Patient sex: M
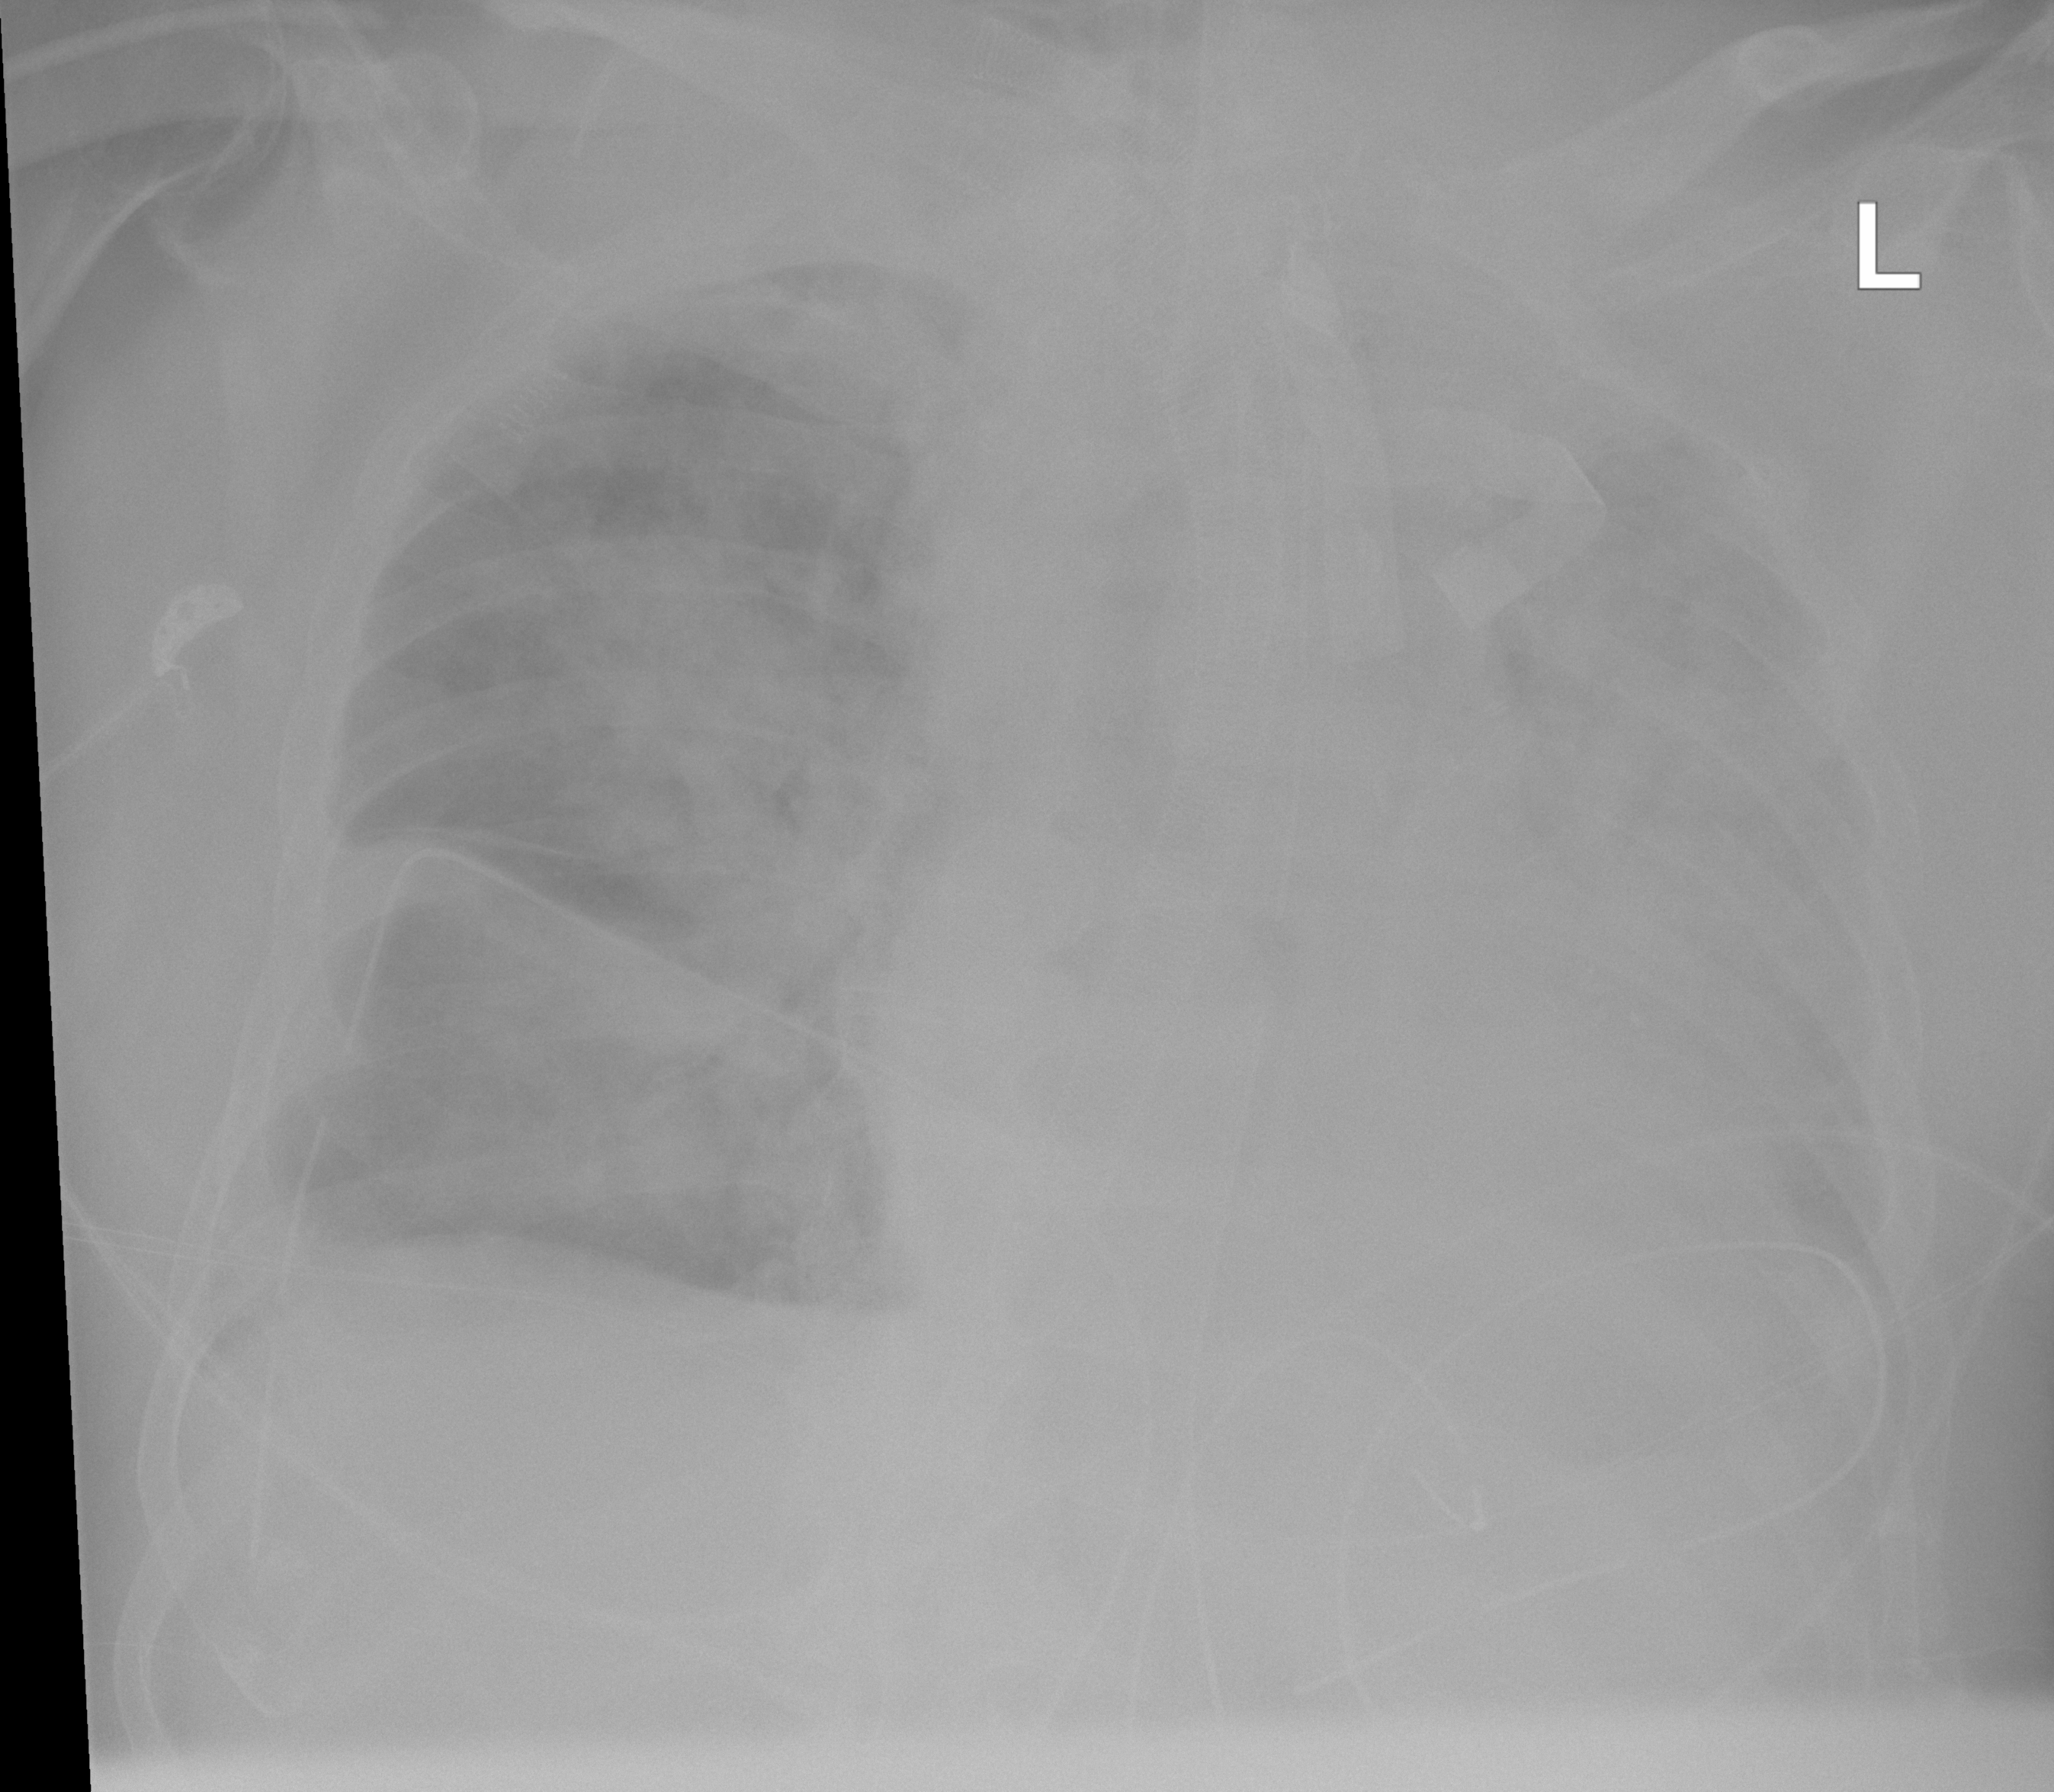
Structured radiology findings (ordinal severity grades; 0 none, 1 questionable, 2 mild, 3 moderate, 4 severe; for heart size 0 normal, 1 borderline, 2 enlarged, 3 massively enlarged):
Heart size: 2
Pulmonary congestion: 3
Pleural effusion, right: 0
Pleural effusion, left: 0
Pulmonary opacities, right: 3
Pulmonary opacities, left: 3
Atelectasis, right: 3
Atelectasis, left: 3